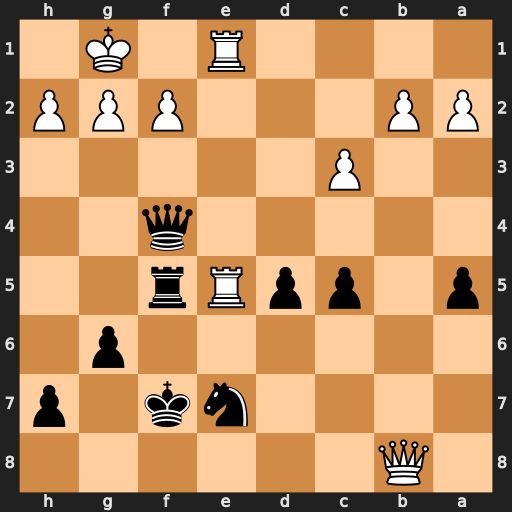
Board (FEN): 1Q6/4nk1p/6p1/p1ppRr2/5q2/2P5/PP3PPP/4R1K1
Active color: b
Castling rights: -
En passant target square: -
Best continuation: Qxf2+ Kh1 Qf1+ Rxf1 Rxf1#